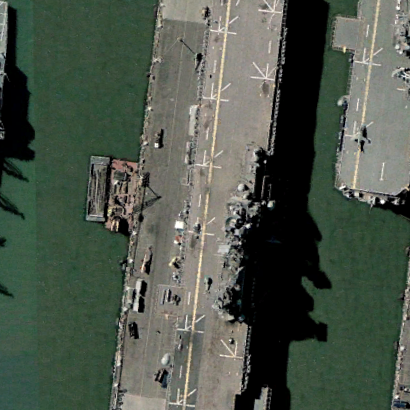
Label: assault